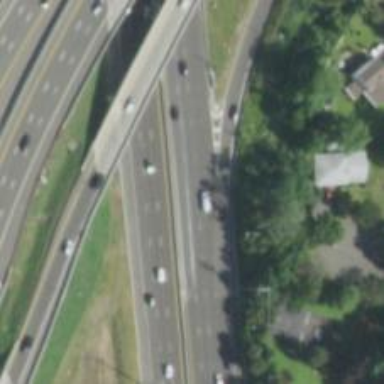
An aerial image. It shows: Expressway with asphalt surface categorized as trunk highway.